Question: I am developing a Windows Phone 8 application but am having a lot of issues with file access permission exceptions hindering the approval of my application when ever I try accessing files in the "local" folder (this only happens after the application has been signed by the WP store, not when deployed from Visual Studio). To solve this I have moved all file operations to IsolatedStorage and this seems to have fixed the problems.
I only have one problem left though. My application needs to make use of the file extension system to open external files and this seems to involve the file first being copied to the local folder where after I can then manually copy it into IsolatedStorage. I have no problem in implementing this but it seems that a file access permission exception also occurs once the system tries to copy the external file into the local folder.
The only way I think this can be solved is if I can direct the system to directly copy into IsolatedStorage but I cannot figure how to do this or if it is even possible. It seems as if though the SharedStorageAccessManager can only copy into a StorageFolder instance but I have no idea how to create one that is directed into IsolatedStorage, any ideas?
PS. Do you think that the Microsoft system might be signing my application with some incompetent certificate or something because there is not a hint of trouble when I deploy the application from Visual Studio, it only happens when Microsoft tests it or when I install it from the store using the Beta submission method.
Below is a screenshot of the catched exception being displayed in a messagebox upon trying to open a file from an email:

EDIT:
Just to make it even clearer, I do NOT need assistance in figuring out the normal practice of using a deep link uri to copy an external file into my application directory. I need help in either copying it directly into isolatedstorage or resolving the file access exception.
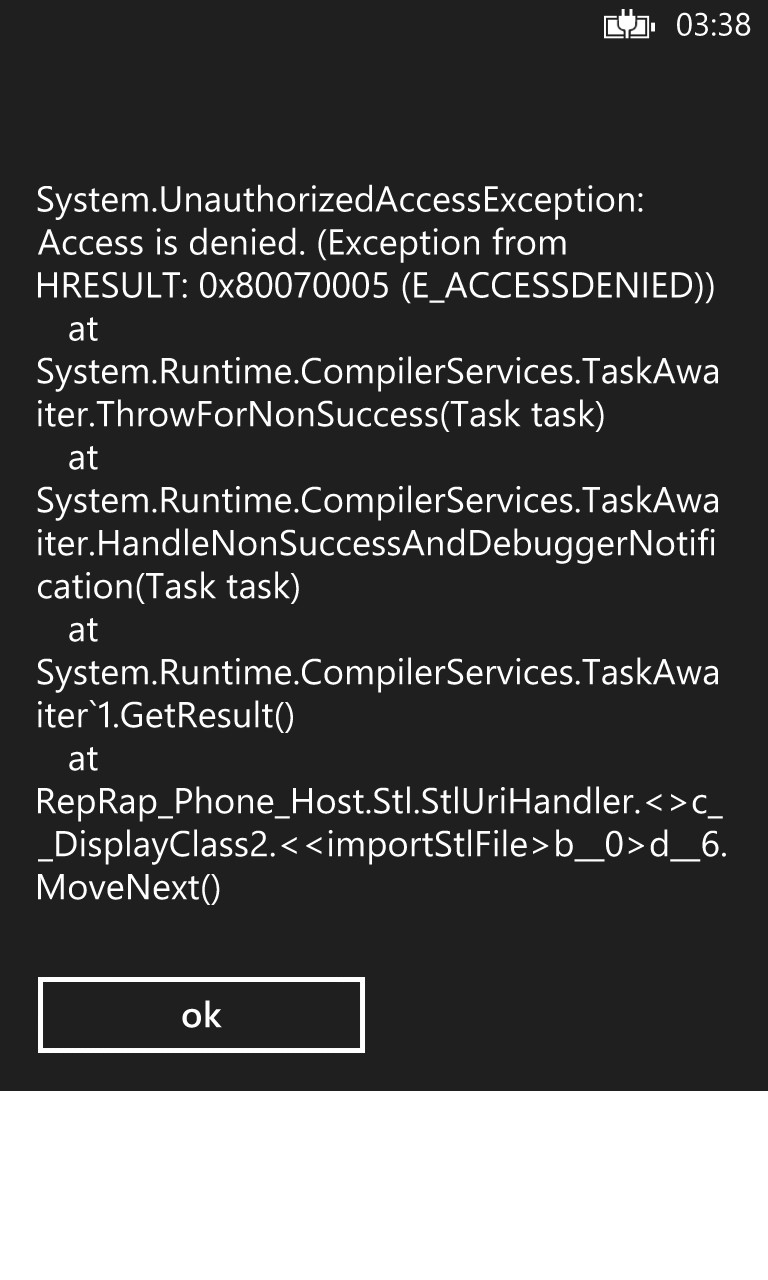
Answer: Ok I figured it out. The "install" directory is actually restricted access but for some reason the Visual Studio signing process leaves the app with enough permissions to access this folder. The correct procedure of determining a relative directory is not to use "Directory.GetCurrentDirectory()" but rather to use "ApplicationData.Current.LocalFolder". Hope this helps!